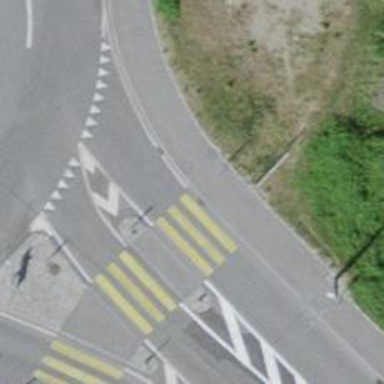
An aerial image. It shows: Kerb barrier.